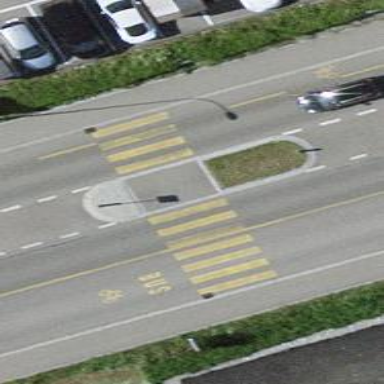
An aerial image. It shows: Zebra crossing with crossing island.